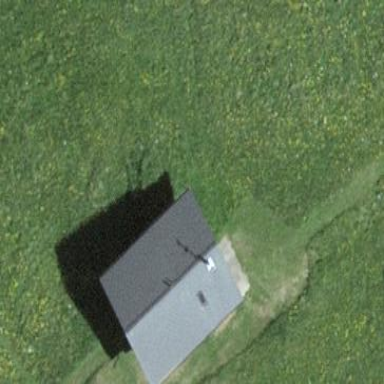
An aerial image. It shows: Simple house.